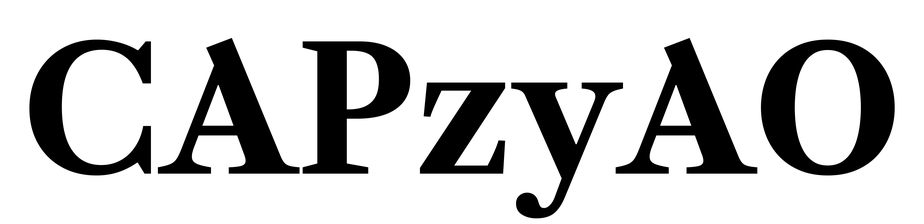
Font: LibreCaslonText_Bold